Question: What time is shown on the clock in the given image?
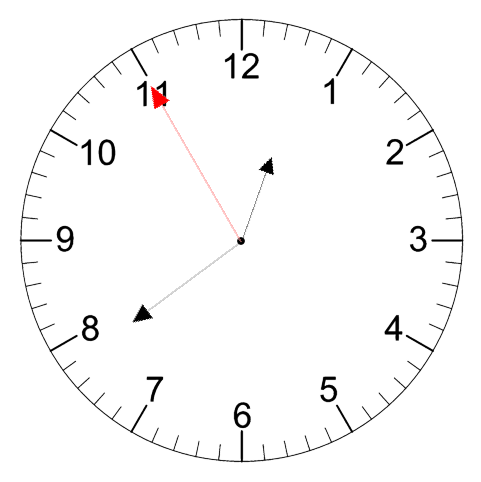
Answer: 12:38:55